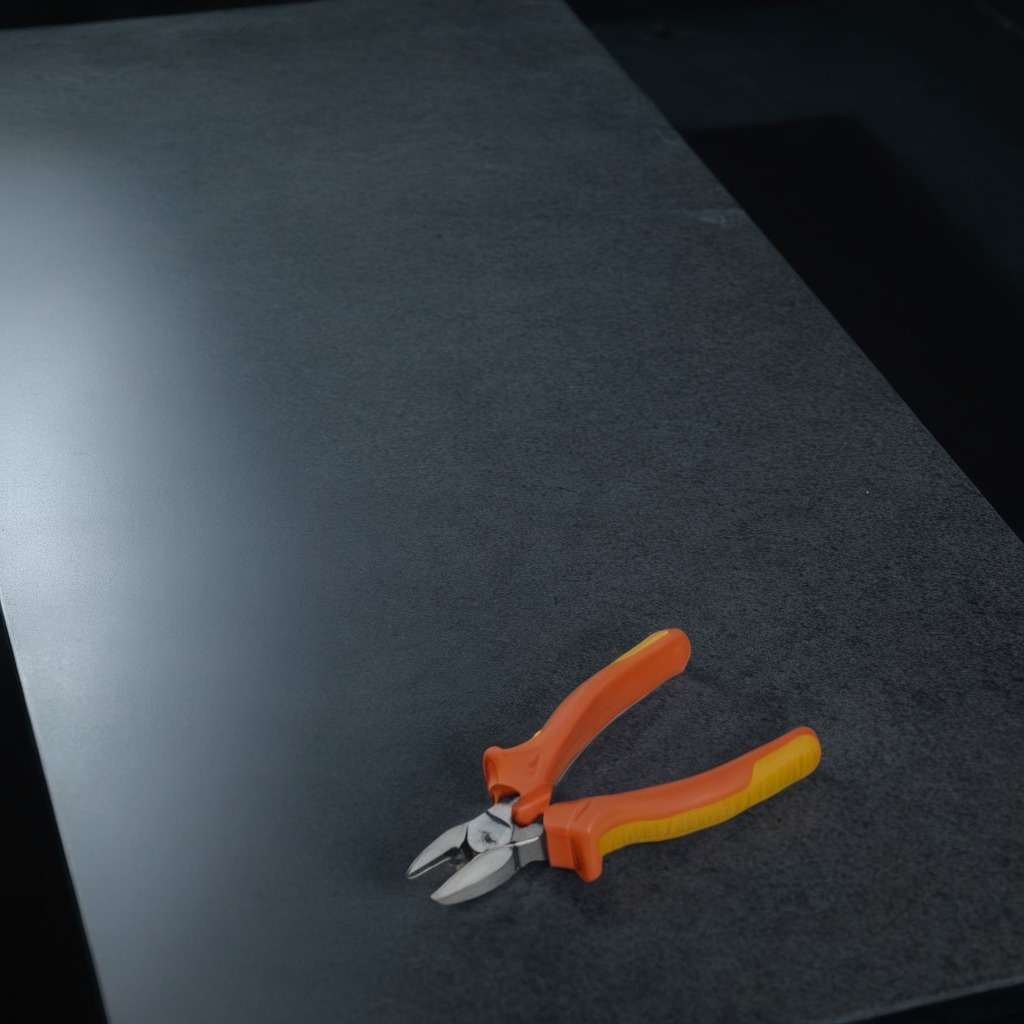
A plier is lying on the clean granite table inside a workshop at night.